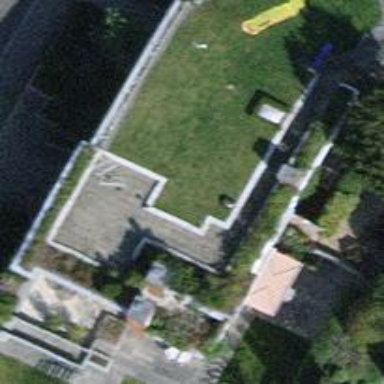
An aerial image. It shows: The building has flat roof oriented across. The roof is major part of the building.